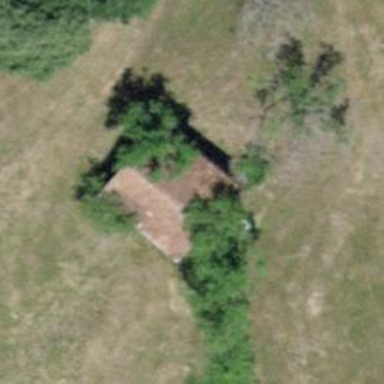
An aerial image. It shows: Rural barn.